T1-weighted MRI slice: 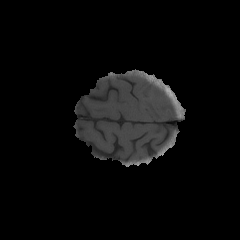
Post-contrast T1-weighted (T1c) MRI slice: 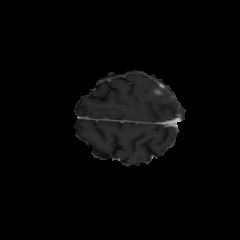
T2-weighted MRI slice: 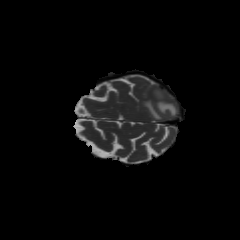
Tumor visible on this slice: yes